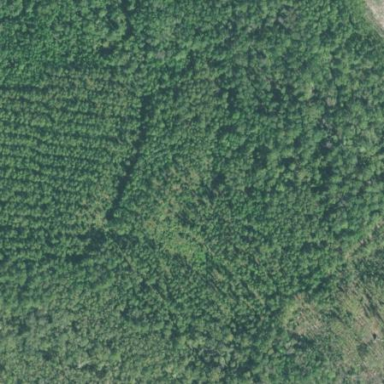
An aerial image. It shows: Forest with needle-leaved trees.